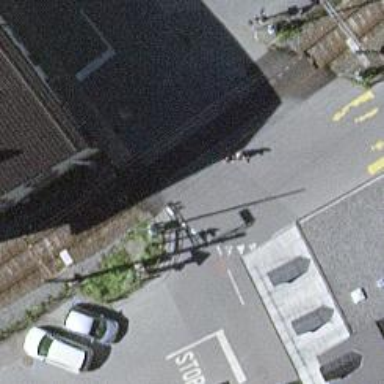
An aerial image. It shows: Level crossing with double half barrier.